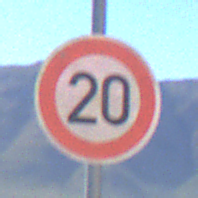
Verkehrszeichen: Geschwindigkeit20
Umgebung: Outdoor, RoadRail
Tageszeit: MorningAfternoon
Wetter: Clear
Licht: Natural
Jahreszeit: NotSpecified
Kontrast: HighContrast